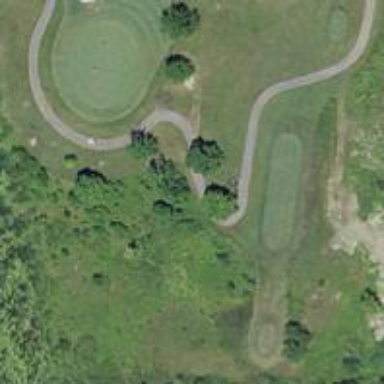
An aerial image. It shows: Path for both roads and golfers.